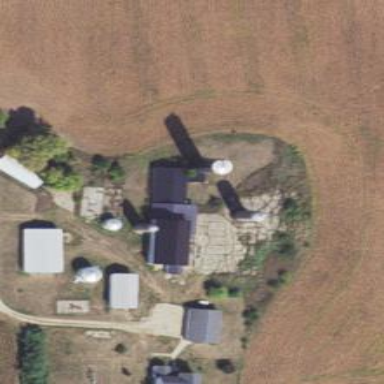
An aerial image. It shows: Silo.